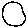
Label: circle